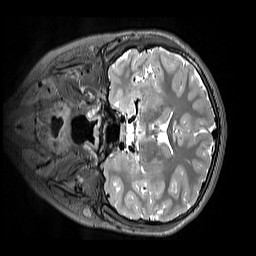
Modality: T2w
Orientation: coronal
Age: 11
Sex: female
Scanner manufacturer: siemens
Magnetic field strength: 3 T
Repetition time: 3.2 s
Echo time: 0.408 s